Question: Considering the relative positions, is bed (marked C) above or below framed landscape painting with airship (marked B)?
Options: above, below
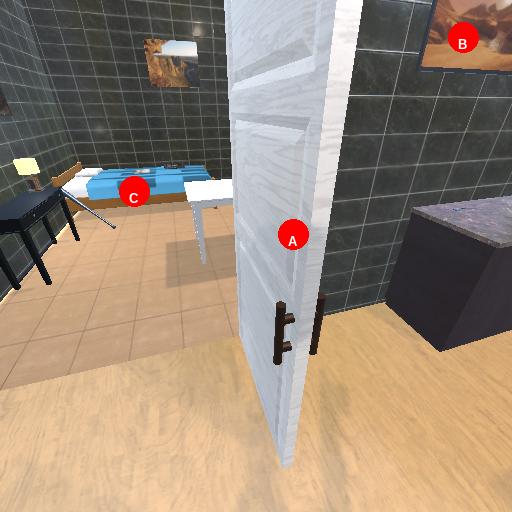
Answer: above